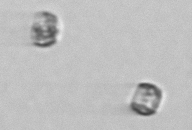
Label: Thalassiosira_sp_aff_mala